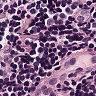
Metastatic tissue present: no